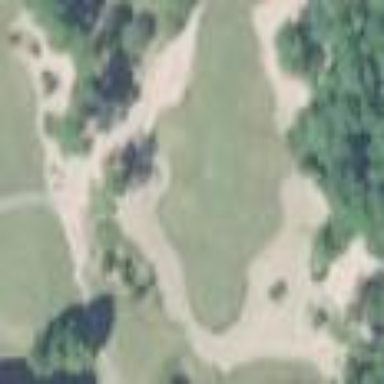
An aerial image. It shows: Sandy area is golf bunker.